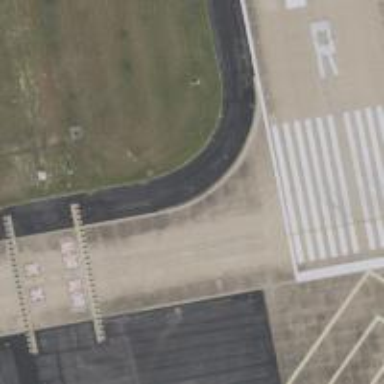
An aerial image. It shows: Image of taxiway at airport.